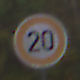
Verkehrszeichen: Geschwindigkeit20
Umgebung: Outdoor, Nature
Tageszeit: SunriseSunset
Wetter: PartlyCloudy
Licht: Natural
Jahreszeit: Autumn
Kontrast: LowContrast